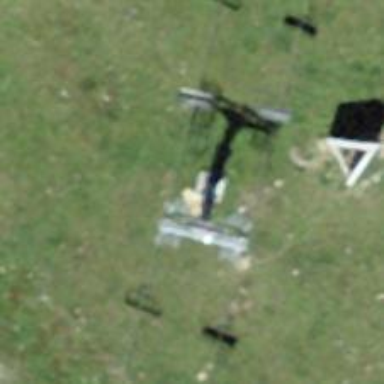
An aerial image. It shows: Pylon for aerialway.